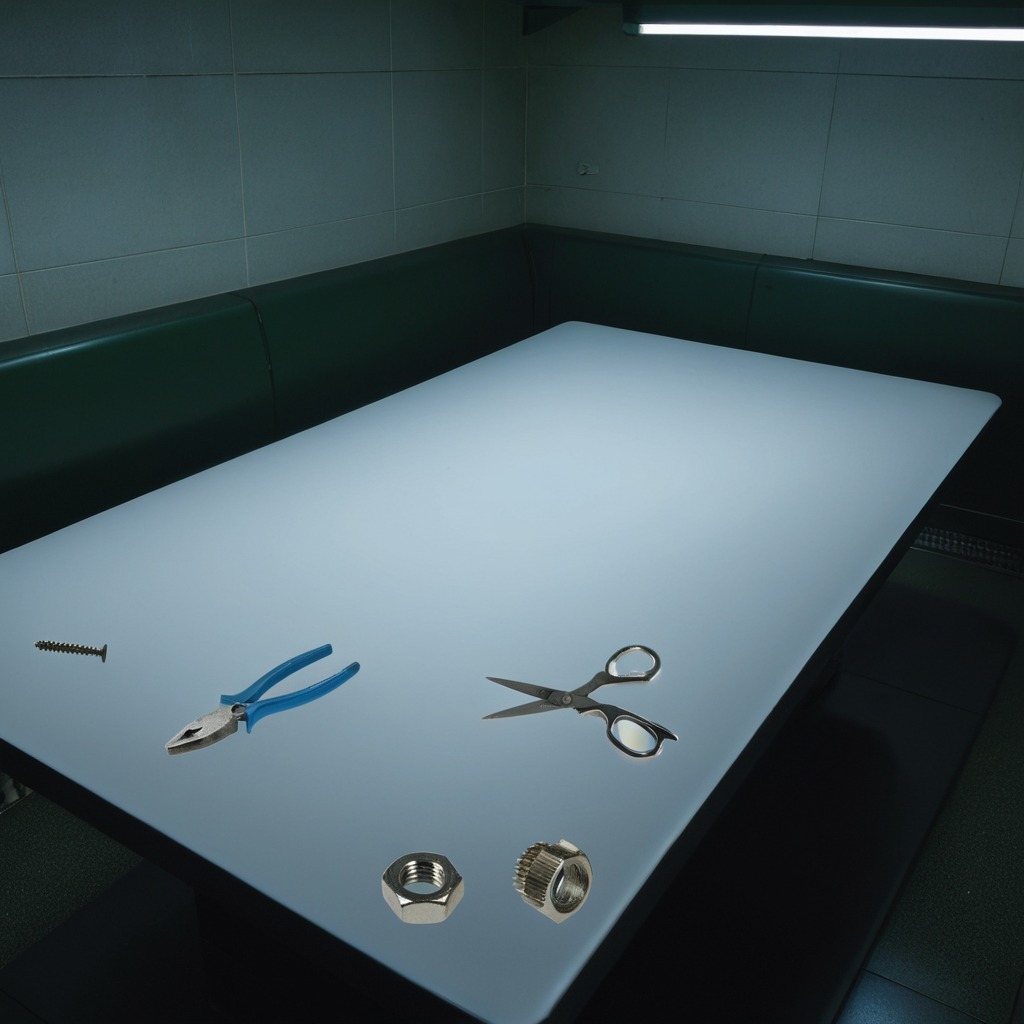
A steel gear with teeth, a metal machine screw, a pair of pliers, a metal nut, and a pair of scissors are lying on a clean empty table in a railway signal maintenance room.